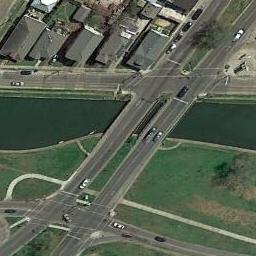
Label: bridge